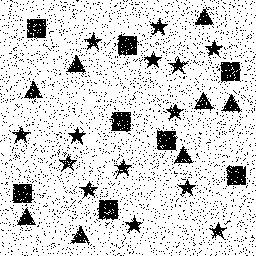
Squares: 8
Triangles: 8
Stars: 14
Total shapes: 30